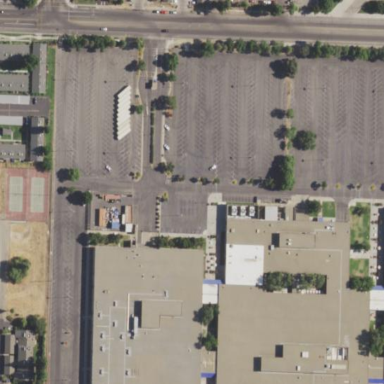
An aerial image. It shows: Parking area.